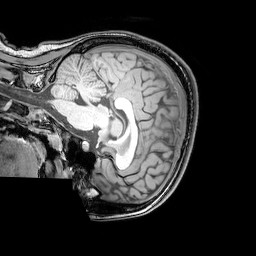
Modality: T1w
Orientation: sagittal
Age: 20
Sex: female
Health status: healthy
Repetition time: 0.081 s
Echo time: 0.037 s